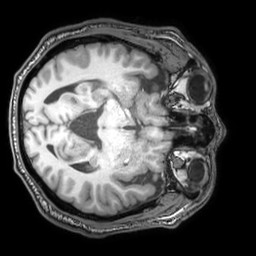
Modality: T1w
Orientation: axial
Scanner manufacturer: philips
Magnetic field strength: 3 T
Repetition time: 0.007 s
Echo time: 0.003501 s